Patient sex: F
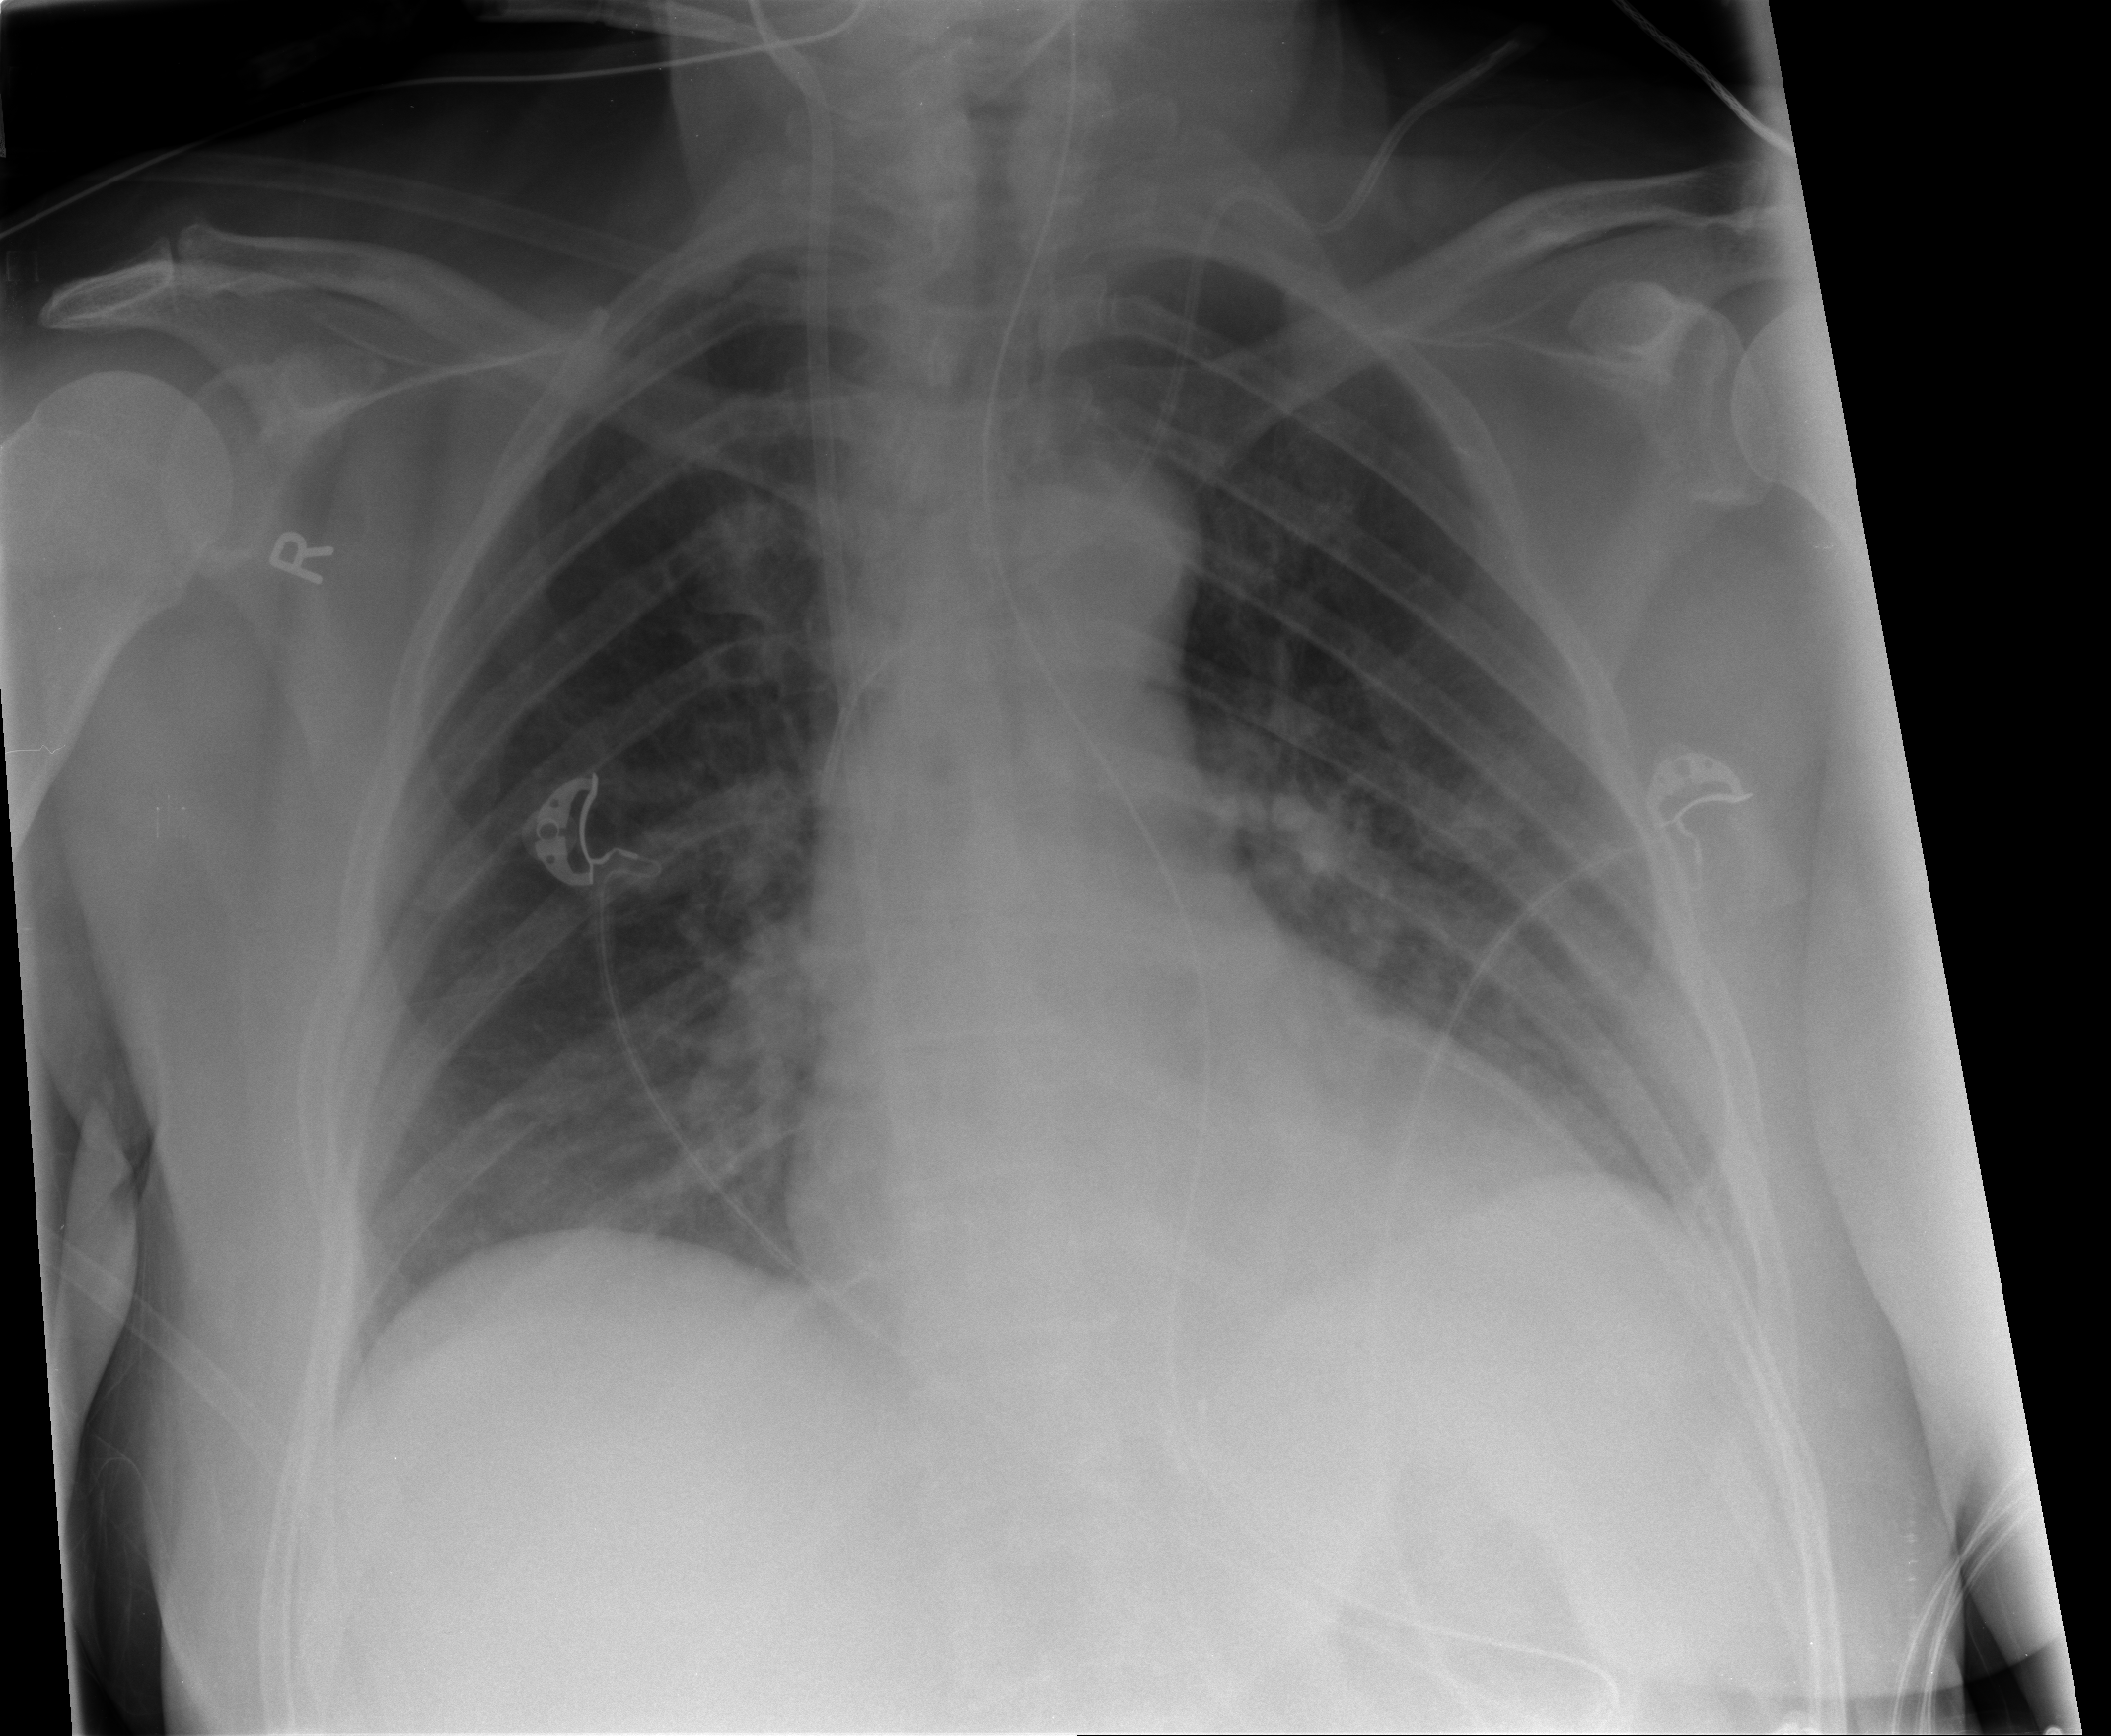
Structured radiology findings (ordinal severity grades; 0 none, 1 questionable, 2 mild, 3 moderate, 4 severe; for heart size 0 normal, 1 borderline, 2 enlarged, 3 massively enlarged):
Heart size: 1
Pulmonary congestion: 1
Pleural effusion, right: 0
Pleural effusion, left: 1
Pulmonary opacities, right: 0
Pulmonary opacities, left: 0
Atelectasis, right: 0
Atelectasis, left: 1